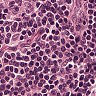
Metastatic tissue present: no